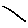
Label: line